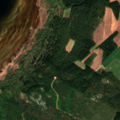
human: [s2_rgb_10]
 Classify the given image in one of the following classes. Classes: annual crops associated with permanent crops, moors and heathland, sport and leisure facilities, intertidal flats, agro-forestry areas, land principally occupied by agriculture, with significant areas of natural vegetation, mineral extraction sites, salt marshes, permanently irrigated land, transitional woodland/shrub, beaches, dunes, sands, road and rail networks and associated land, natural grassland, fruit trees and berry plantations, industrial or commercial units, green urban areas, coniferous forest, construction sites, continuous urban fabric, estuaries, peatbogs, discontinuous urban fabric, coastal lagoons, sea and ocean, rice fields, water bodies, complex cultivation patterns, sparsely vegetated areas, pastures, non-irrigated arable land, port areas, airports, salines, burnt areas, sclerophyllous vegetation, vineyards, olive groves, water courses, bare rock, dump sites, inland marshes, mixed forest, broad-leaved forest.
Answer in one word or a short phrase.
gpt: non-irrigated arable land, land principally occupied by agriculture, with significant areas of natural vegetation, coniferous forest, mixed forest, sea and ocean